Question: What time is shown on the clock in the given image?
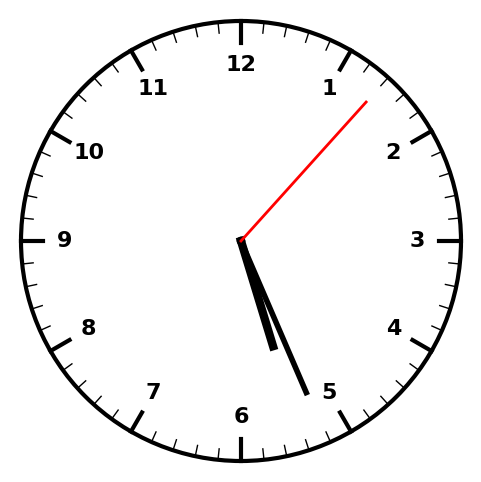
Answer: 05:26:07